Question: I'm trying to get asynchronousity working in angular, but it's not quite working yet. But almost.
I've tried to condense down my code to the bare minimum:
'''
<div ng-controller="GeoSelectController">
<div>
Select country:<br/>
<select multiple required size="10" ng-model="geoFilter" ng-options="geo.name as geo.descr for geo in geos"></select>
<p>You selected {{geoFilter}}.</p>
</div>
</div>
<script type="text/javascript" src="js/vendor/jQuery/jquery-2.1.1"></script>
<script type="text/javascript" src="js/vendor/angular/angular.min.js"></script>
<script type="text/javascript" src="js/customModule.js"></script>
<script type="text/javascript">
var app = angular.module("myApp", []);
var cm = customModule();
app.controller("GeoSelectController", function ($scope) {
//some starting values.
$scope.geos = [
{name: "DE", descr: "Germany"},
{name: "NL", descr: "Netherlands"}
];
$scope.geoFilter = ["NL"];
//asynchronously get actual values.
cm.doAsync("nrg_100a", function(error){
if (error) {alert(error); return;}
$scope.geos = cm.getSomeData("nrg_100a", "GEO");
});
});
</script>
'''
The problem here is the 'cm.doAsync()' part. What happens is that the 'geos' variable updated, but until the select box is being clicked. I have recorded a screencast to clarify:

(If I click the already selected 'Netherlands', the select box's options are not even updated at all.)
I've tried putting the whole thing inside a factory, but to no avail, and I don't think it's necessary either. If you think this is key though, than please explain why this is so; I'll be more than happy to post the code that also fails.
Thanks guys!
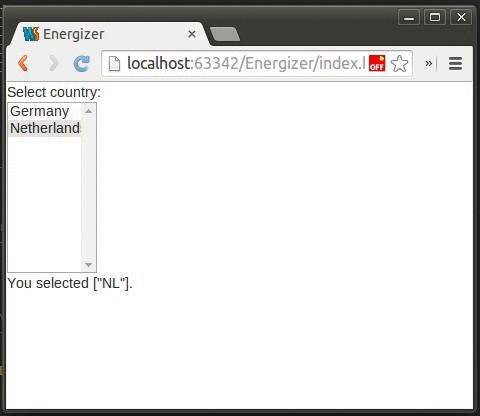
Answer: It is most possibly because 'doAsync' is not running in angular scope. Meaning 'digest' cycle is not happening after work is done. You can work around this by using '$scope.apply()' to manually force the digest cycle and to have the bindings updates.
'''
cm.doAsync("nrg_100a", function(error){
if (error) {alert(error); return;}
$scope.geos = cm.getSomeData("nrg_100a", "GEO");
$scope.$apply(); //<--- here
});
'''
If it is doing an async operation (and custom module is something you can change), you can make use of promise pattern using angular version of <URL> and chain through the promise, and the bindings will be automatically updated once the promise is resolved/rejected.
Create a service to wrap your non angular service:-
'''
MyService.$inject = ['$q', '$window'];
function MyService($q, $window){
this.getGeos = function(value1, value2) {
var def= $q.defer();
var cm = $window.customModule();
cm.doAsync(value, function(error){
if (error) {
def.reject(error); //<-- reject the promise
}
var value = cm.getSomeData(value1, value2);
def.resolve(value);
});
return def.promise;
}
}
angular.module("myApp").service('MyService', MyService);
'''
And use it as:-
'''
app.controller("GeoSelectController", ['$scope', 'MyService',function ($scope, myService) {
//some starting values.
$scope.geos = [
{name: "DE", descr: "Germany"},
{name: "NL", descr: "Netherlands"}
];
$scope.geoFilter = ["NL"];
myService.getGeos("nrg_100a", "GEO").then(function(result){
$scope.geos = result; //set the result
}).catch(function(error){
alert(error); //Handle Error
})
}]);
'''